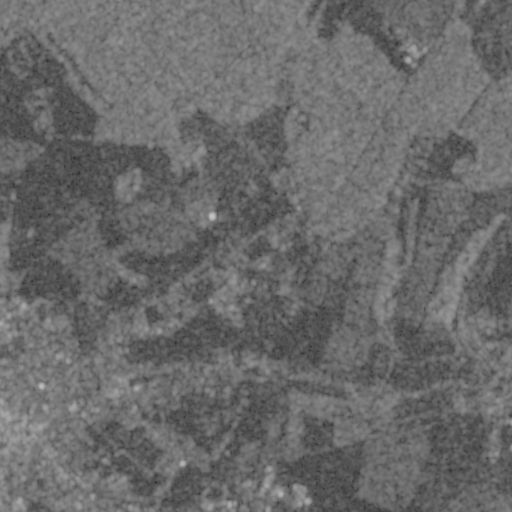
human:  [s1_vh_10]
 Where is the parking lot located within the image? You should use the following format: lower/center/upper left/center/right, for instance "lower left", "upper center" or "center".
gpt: The parking lot is located in the lower left of the image.
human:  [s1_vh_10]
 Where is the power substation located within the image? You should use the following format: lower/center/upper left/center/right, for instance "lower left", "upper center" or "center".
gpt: The power substation is located in the lower left of the image.
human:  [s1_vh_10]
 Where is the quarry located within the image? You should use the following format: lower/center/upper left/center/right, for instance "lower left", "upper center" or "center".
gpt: The quarry is located in the upper right of the image.
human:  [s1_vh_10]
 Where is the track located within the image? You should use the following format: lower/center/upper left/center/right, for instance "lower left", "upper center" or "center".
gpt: The track is located in the lower left of the image.
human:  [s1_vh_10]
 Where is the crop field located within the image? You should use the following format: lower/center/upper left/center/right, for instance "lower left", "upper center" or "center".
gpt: There is no crop field in the image.

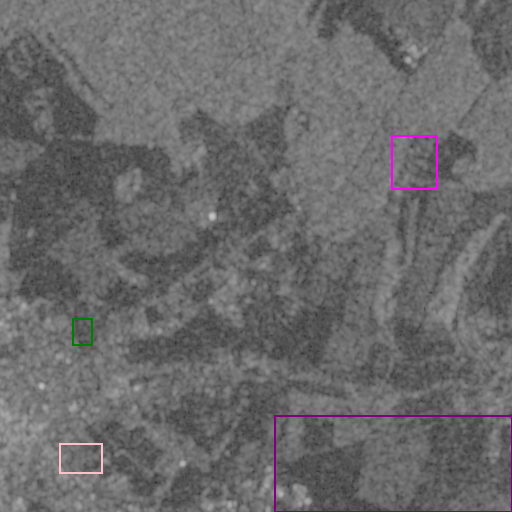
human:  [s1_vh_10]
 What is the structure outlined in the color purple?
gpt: The structure outlined in purple is a crop field.
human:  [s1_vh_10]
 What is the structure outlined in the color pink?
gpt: The structure outlined in pink is a park.
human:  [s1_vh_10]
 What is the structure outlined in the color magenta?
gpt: The structure outlined in magenta is a quarry.
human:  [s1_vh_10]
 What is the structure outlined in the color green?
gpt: The structure outlined in green is a track.
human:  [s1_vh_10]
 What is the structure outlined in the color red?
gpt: There is no red outline.